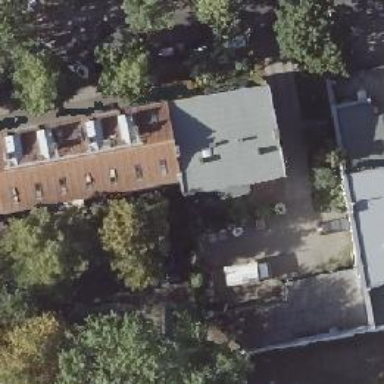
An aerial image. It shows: Gabled roof adorns the apartments building.